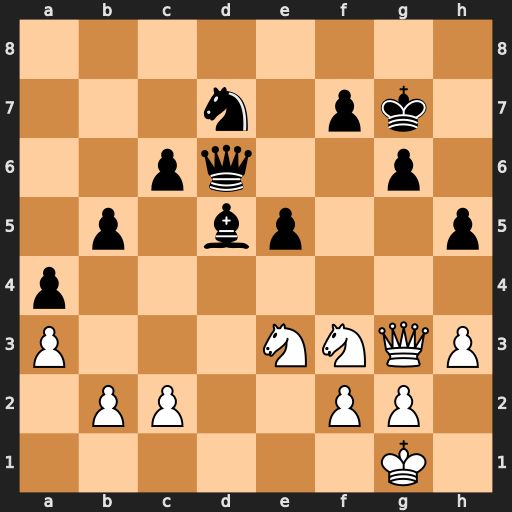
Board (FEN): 8/3n1pk1/2pq2p1/1p1bp2p/p7/P3NNQP/1PP2PP1/6K1
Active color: w
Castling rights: -
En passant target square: -
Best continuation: Nf5+ Kf8 Nxd6